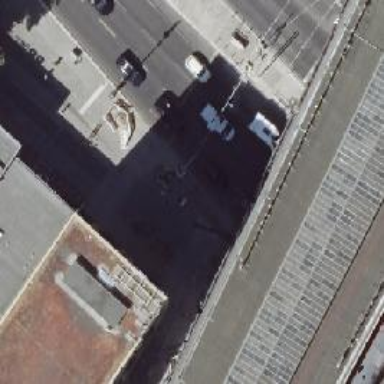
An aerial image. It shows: Sidewalk.